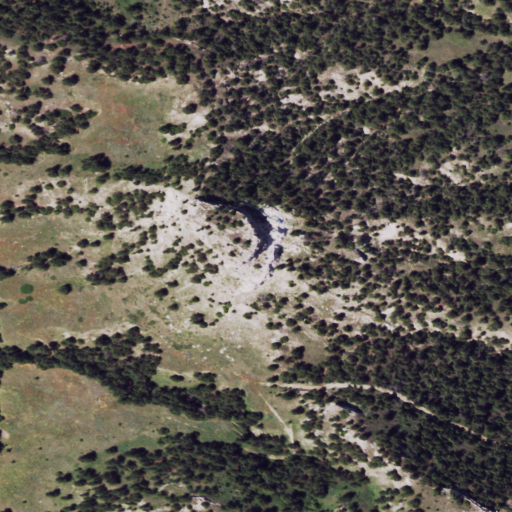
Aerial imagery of mountain in Wyoming named Swanski Rock containing evergreen forest, grassland, and shrub